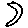
Label: moon